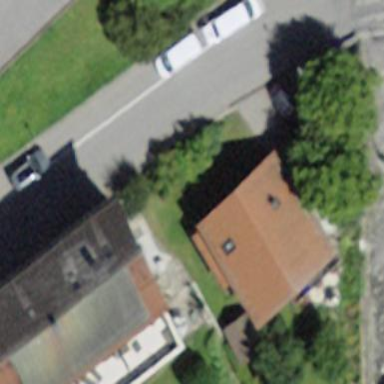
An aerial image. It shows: Hotel building.